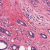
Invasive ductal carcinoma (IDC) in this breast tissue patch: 1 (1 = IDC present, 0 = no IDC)